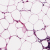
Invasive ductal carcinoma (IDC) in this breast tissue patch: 1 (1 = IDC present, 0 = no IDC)